六年级 · 立体几何学
 把一个长方体木块（如图）锯成两个正方体木块，表面积增加 $\qquad$ ) $\mathrm{dm}^{2}$ ；如果用锯

后的一个正方体木块削成一个最大的圆锥体，那么圆锥的体积是 $\qquad$ ） $\mathrm{dm}^{3}$ ；如果把这个长方体锯成完全一样的 4 段，每锯一次要 40 秒，需要（ $\qquad$ ）秒。

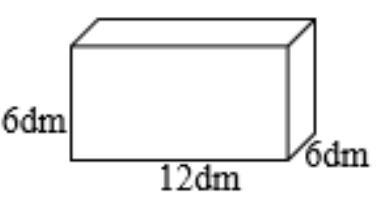
答案: $72 \quad 56.52 \quad 120$